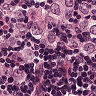
Metastatic tissue present: yes